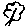
Label: tree